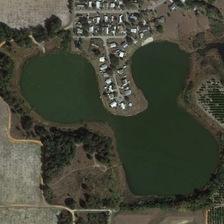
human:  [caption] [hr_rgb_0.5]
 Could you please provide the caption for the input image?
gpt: many buildings and green trees are near a irregular pond .

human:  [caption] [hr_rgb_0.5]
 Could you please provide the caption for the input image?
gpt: many buildings and green trees are near a irregular pond .

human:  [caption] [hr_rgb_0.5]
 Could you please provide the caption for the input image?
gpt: the irregular pond contains dark green water and is surrounded by a row of trees and crowded houses .

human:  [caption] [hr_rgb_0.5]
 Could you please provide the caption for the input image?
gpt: the irregular pond contains dark green water and is surrounded by a row of trees and crowded houses .

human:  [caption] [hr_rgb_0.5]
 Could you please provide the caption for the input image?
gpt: many buildings and green trees are near a irregular pond .